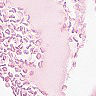
Metastatic tissue present: no